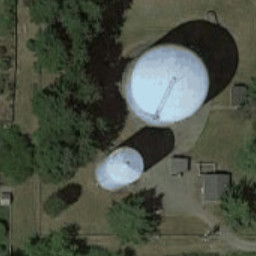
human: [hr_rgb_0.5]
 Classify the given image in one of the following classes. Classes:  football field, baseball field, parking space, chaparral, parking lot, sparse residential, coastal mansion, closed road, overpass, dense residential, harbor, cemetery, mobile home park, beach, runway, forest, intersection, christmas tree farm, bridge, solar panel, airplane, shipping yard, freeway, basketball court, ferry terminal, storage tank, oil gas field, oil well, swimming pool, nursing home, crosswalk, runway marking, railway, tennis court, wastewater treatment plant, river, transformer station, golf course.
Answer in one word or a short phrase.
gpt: storage tank